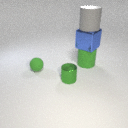
large blue metal cube above large green rubber cylinder